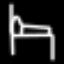
Label: bed